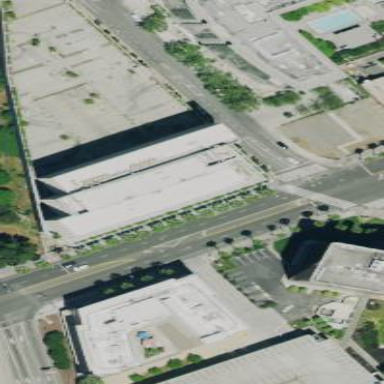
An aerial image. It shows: Part of building is shown in the image.